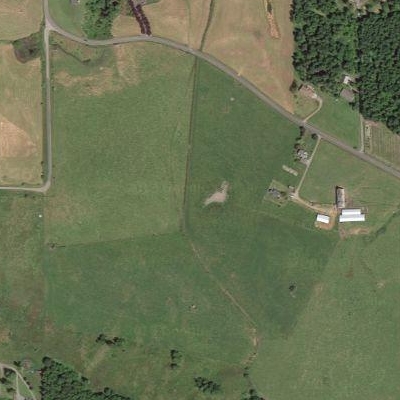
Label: Grass